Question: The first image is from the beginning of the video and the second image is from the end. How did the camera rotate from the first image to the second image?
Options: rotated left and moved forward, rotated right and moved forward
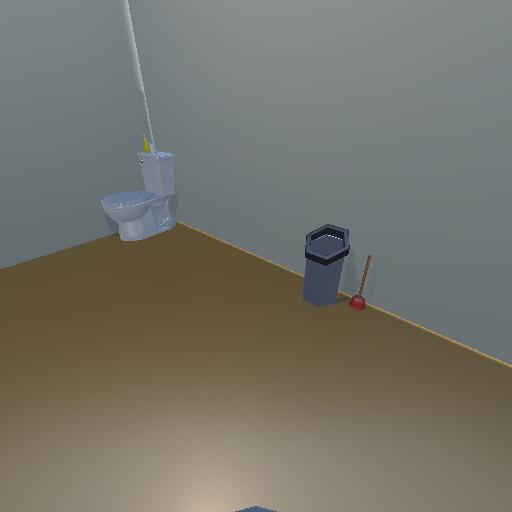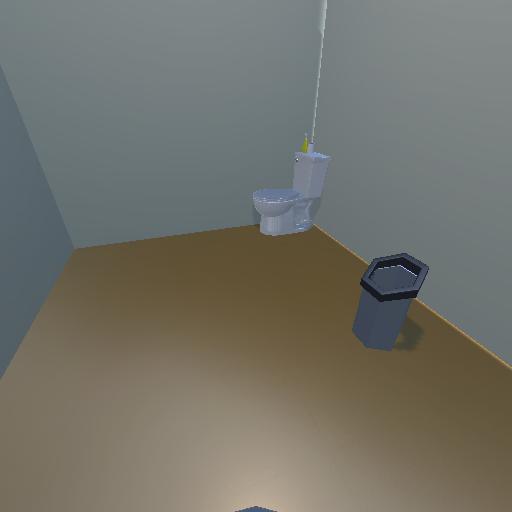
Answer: rotated left and moved forward